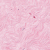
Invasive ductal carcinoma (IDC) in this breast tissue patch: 0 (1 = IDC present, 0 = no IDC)